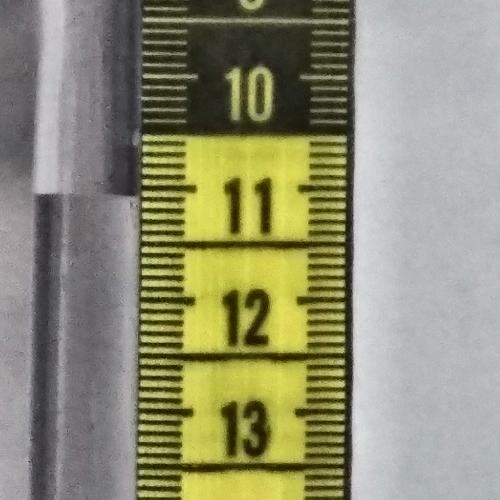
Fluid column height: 11.1 cm